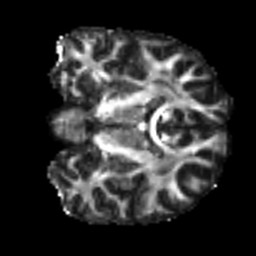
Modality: FA
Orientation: coronal
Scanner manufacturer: siemens
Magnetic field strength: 3 T
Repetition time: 4 s
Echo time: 0.0594 s